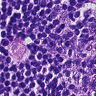
Metastatic tissue present: yes